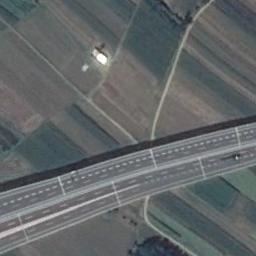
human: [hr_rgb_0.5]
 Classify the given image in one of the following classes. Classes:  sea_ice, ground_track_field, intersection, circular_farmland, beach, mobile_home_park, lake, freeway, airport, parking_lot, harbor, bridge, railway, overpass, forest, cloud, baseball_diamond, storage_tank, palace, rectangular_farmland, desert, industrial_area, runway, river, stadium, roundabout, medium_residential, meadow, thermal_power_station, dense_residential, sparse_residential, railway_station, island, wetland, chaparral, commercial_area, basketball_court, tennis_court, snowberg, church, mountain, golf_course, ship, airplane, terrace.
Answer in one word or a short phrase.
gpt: freeway